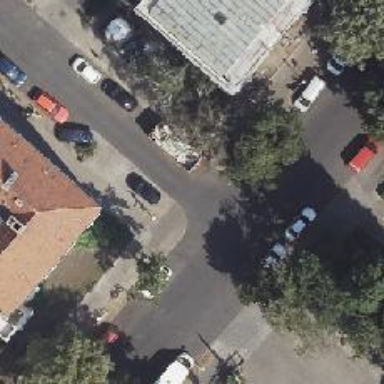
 with parking on the right and on the kerb on the left side. The surface of the left side parking is made of setts."